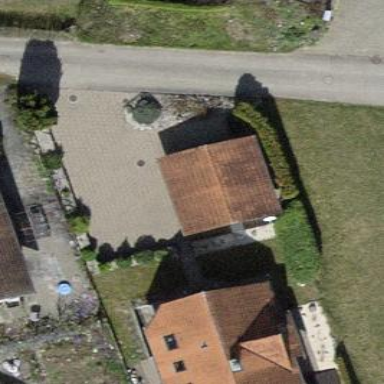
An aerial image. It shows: Garage.